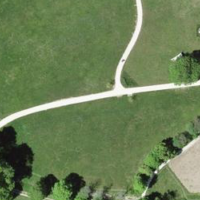
EUNIS habitat code: 44
Species observed at this site:
Ruspolia nitidula